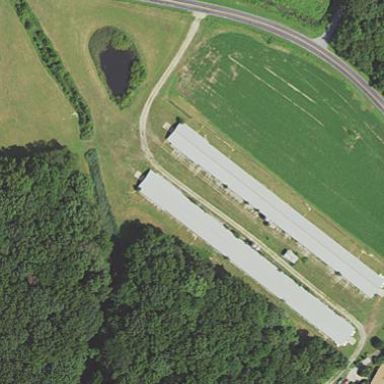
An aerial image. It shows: Farm auxiliary building.